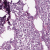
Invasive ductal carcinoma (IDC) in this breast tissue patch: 1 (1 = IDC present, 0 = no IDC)